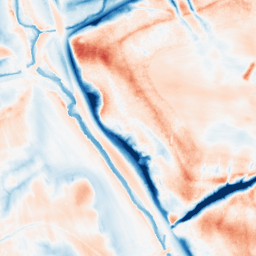
Category: classical
Decomposition family: gaussian
Decomposition parameters: sigma: 10
Upsampling method: quadratic
Upsampling parameters: scale: 2
Upsampling scale: 2